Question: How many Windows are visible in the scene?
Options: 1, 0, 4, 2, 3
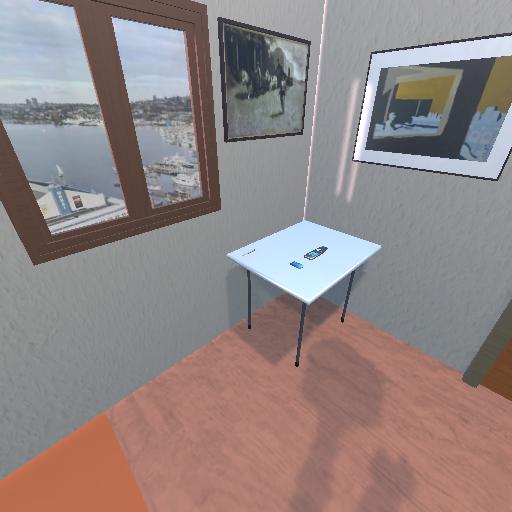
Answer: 1